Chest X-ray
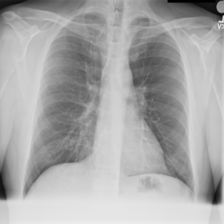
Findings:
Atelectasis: negative
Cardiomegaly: negative
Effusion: negative
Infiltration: negative
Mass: negative
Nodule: negative
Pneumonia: negative
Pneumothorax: negative
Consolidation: negative
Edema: negative
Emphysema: negative
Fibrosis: negative
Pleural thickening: negative
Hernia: negative